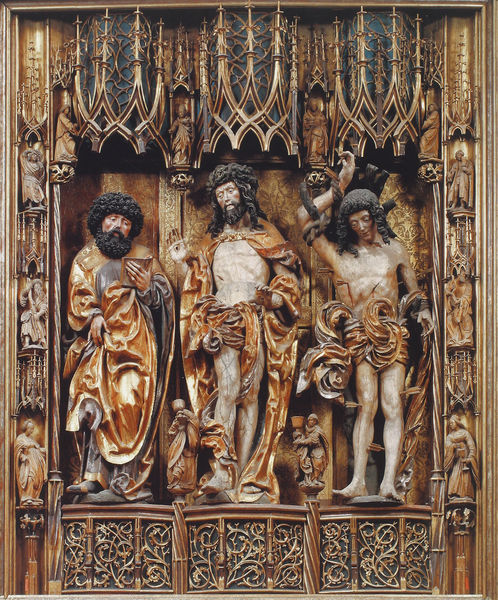
Titel: Hochaltar der Wallfahrts- und Filialkirche zum Kostbaren Blut Christi in Pulkau
Standort: Pulkau, Wallfahrts- und Filialkirche zum Kostbaren Blut Chrtisti (EU - AUT - Niederösterreich)
Schlagwörter: frisur, holz, männer, ornament, bart, falten, kirche, figur, gewand, gold, kelch, drei, gotik, locken, skulptur, figuren, buch, altar, schnitzerei, christus, jesus, stigmata, wundmal, segen, heilige, heilig, schrein, retabel, 3, f, balkdachin